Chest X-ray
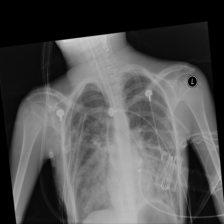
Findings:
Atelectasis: negative
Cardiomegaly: negative
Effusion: negative
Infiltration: positive
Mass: negative
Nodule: negative
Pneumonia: negative
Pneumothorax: negative
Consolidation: negative
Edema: negative
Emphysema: negative
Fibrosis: negative
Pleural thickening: negative
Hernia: negative